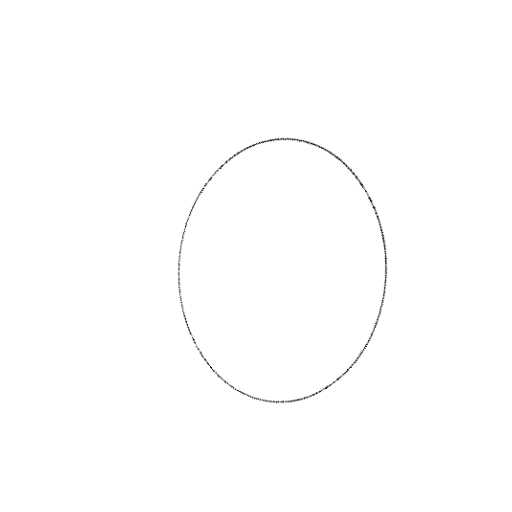
Crossing number: 0